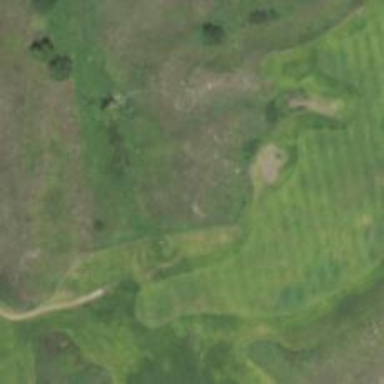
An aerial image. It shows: View of golf hole.